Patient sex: F
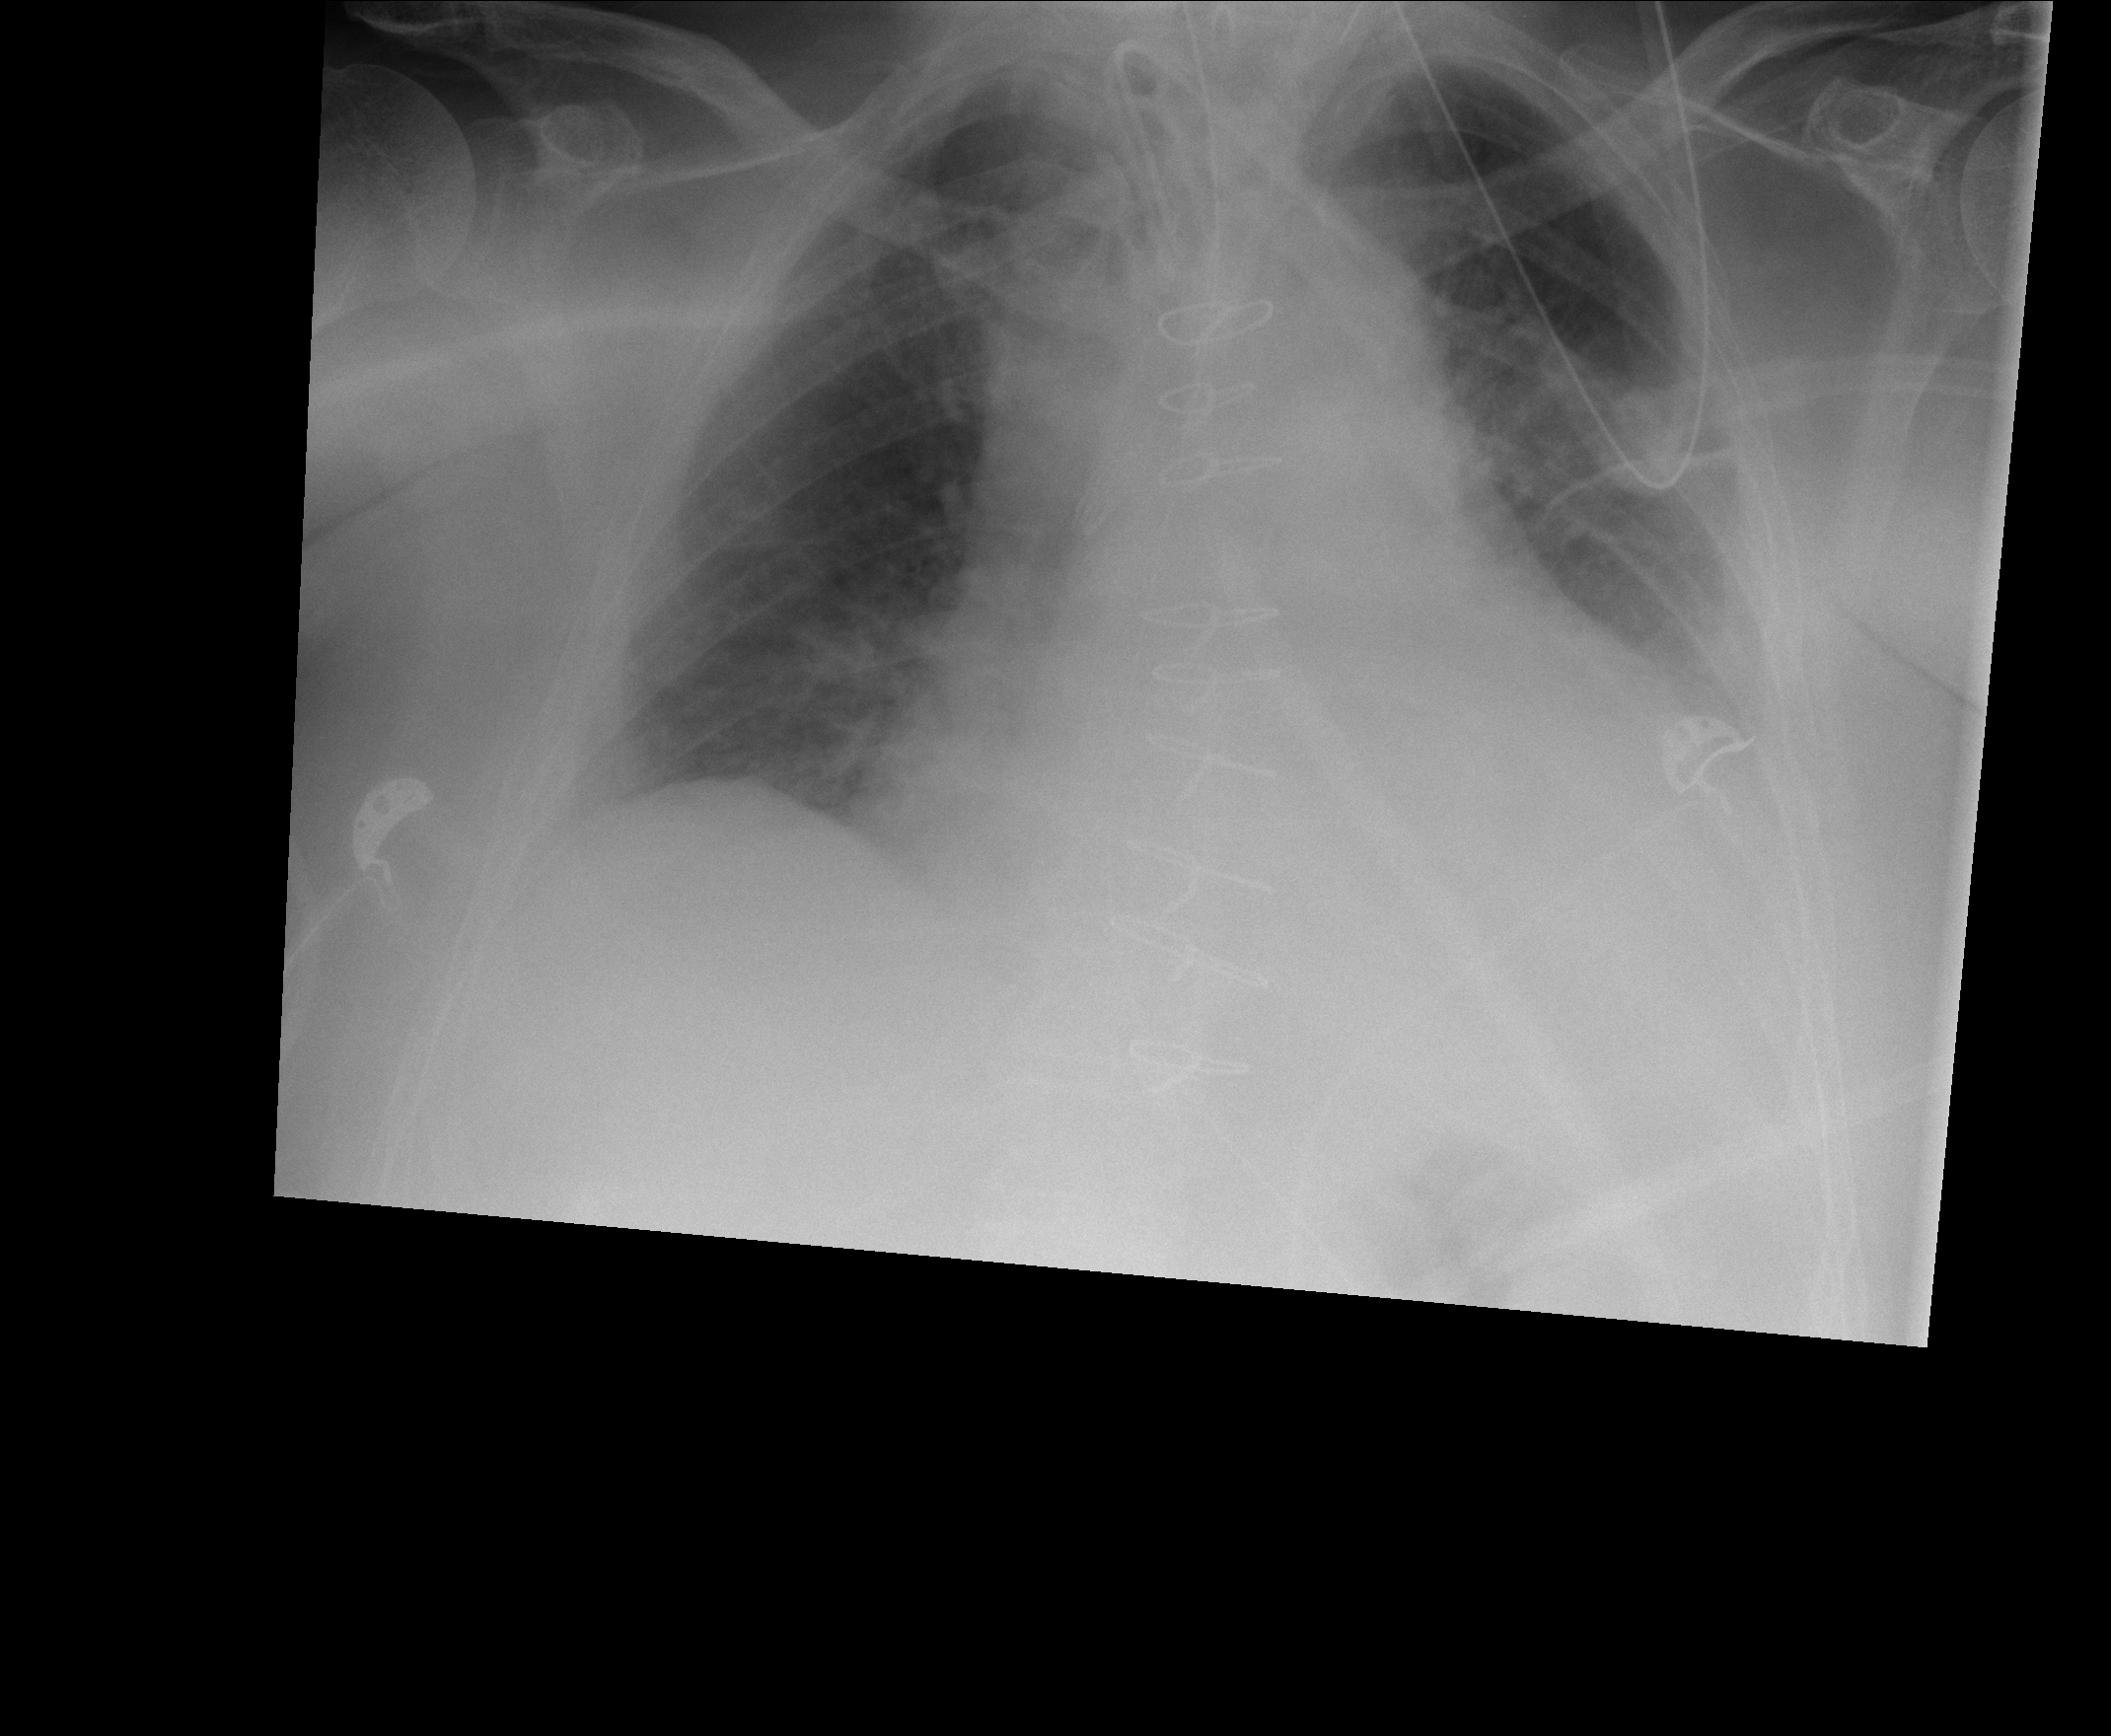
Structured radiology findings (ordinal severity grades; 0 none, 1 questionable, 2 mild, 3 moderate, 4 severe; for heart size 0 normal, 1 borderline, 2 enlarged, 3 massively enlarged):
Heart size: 2
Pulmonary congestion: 0
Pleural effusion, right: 0
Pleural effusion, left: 1
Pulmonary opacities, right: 0
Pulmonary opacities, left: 0
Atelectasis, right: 0
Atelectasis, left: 1